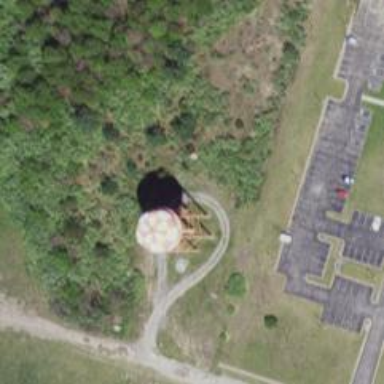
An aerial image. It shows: Water tower that is man-made.